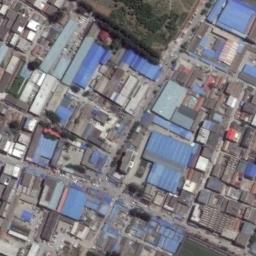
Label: industrial_area